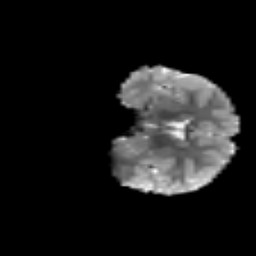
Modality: T2w
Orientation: coronal
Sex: male
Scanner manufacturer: siemens
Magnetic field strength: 3 T
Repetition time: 5 s
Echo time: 0.071 s